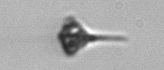
Label: Euglena